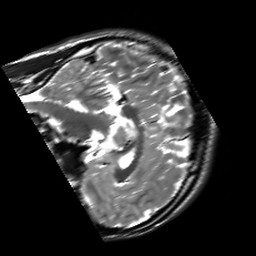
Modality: T2w
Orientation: sagittal
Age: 18
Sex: male
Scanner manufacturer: siemens
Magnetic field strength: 3 T
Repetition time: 7 s
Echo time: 0.09 s